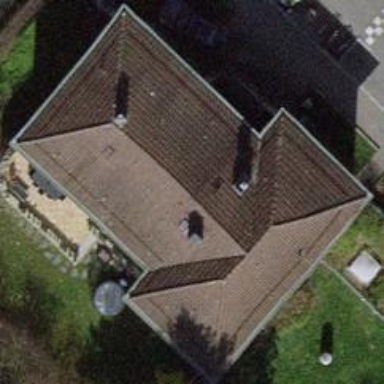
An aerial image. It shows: Apartment building with hipped roof.